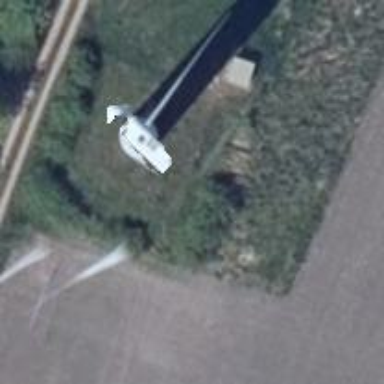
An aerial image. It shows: Wind power generator with horizontal axis wind turbine manufactured by Vestas.